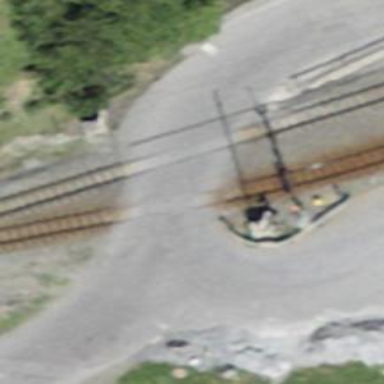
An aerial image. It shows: Abandoned railway.